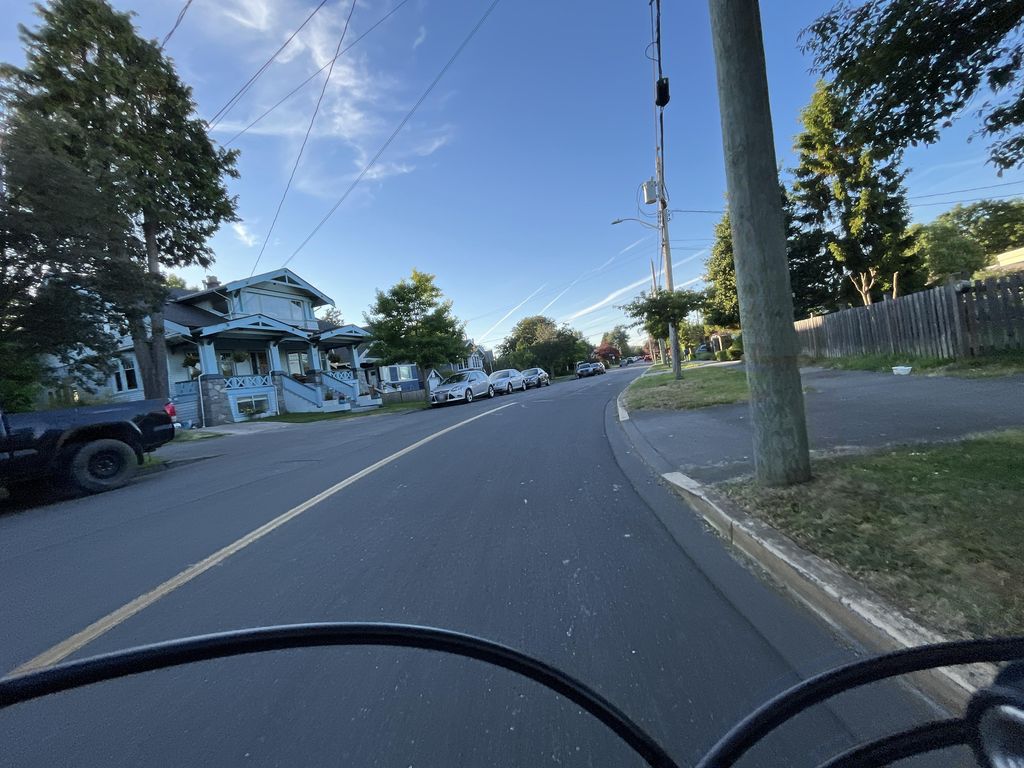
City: victoria